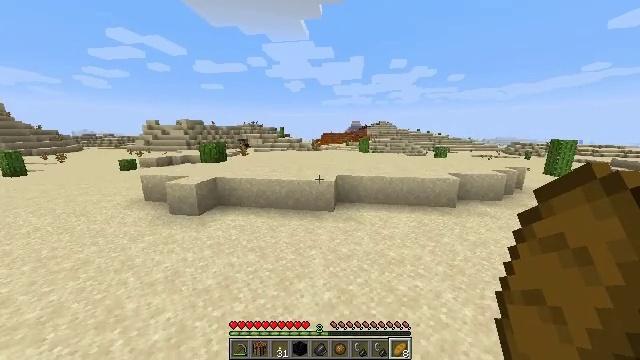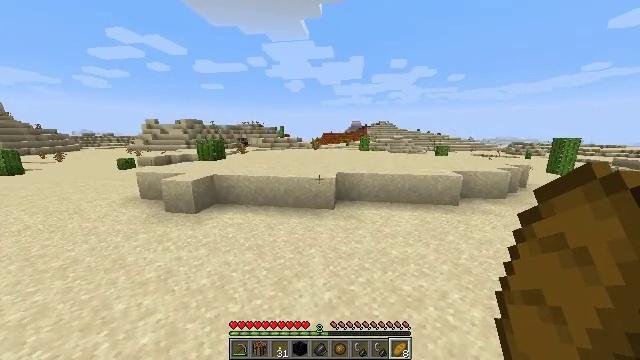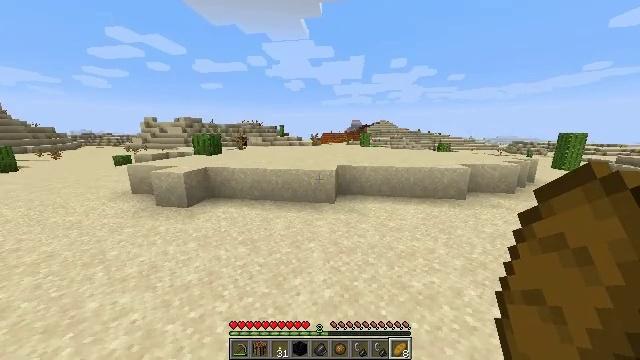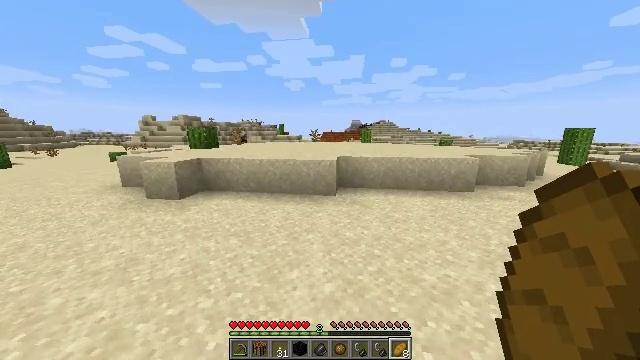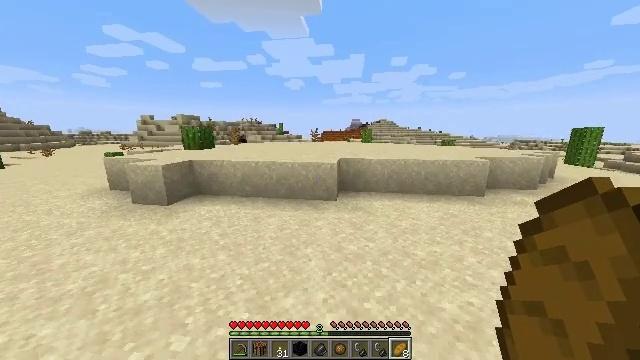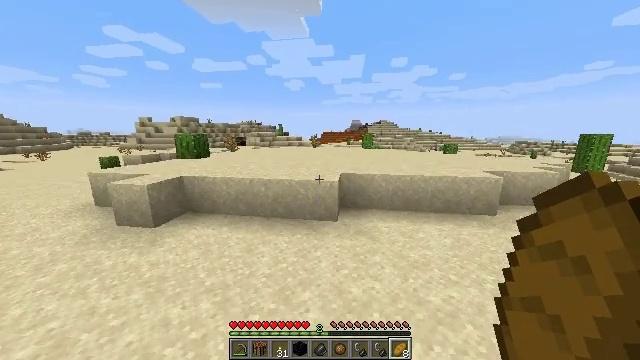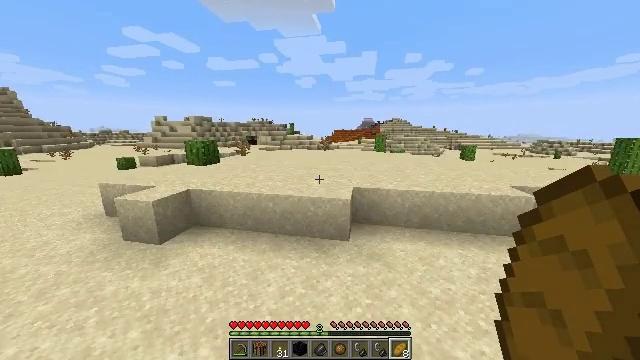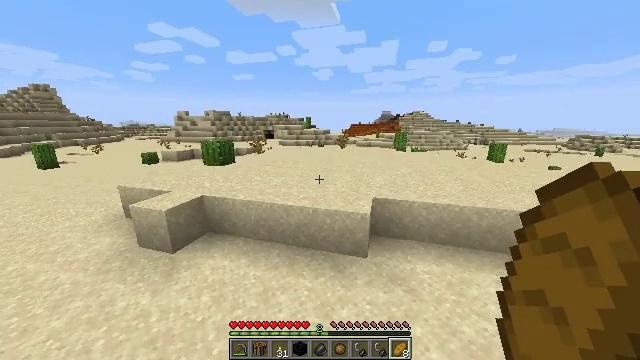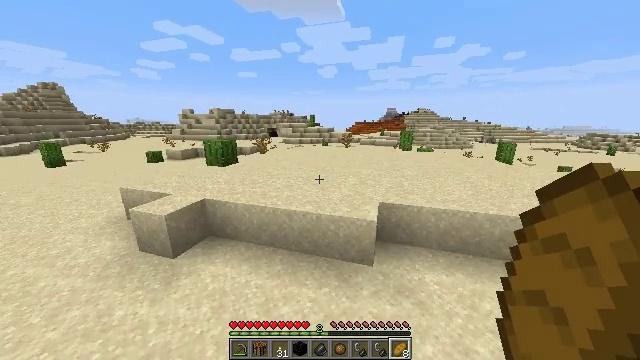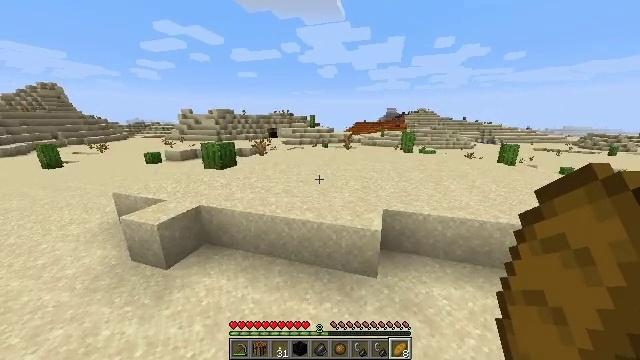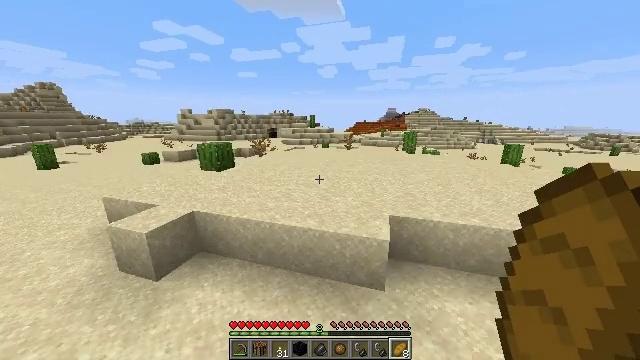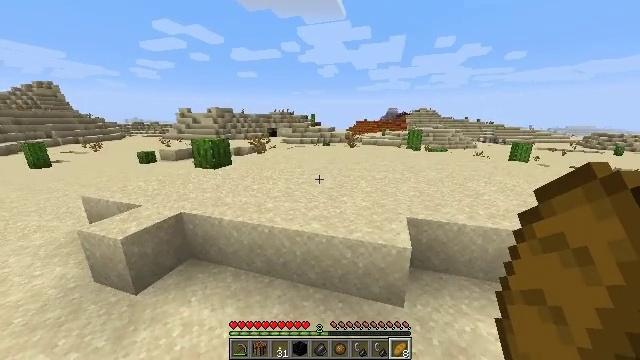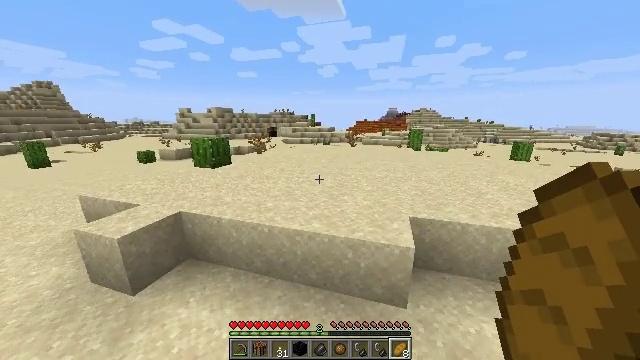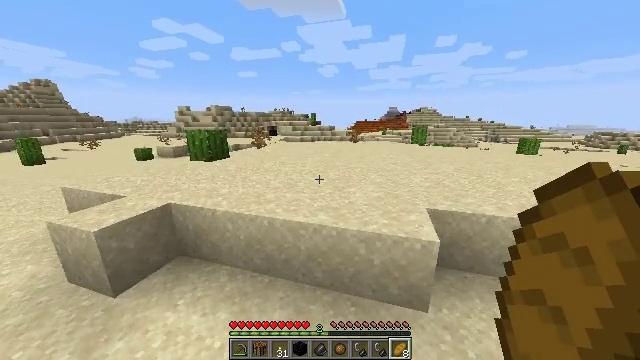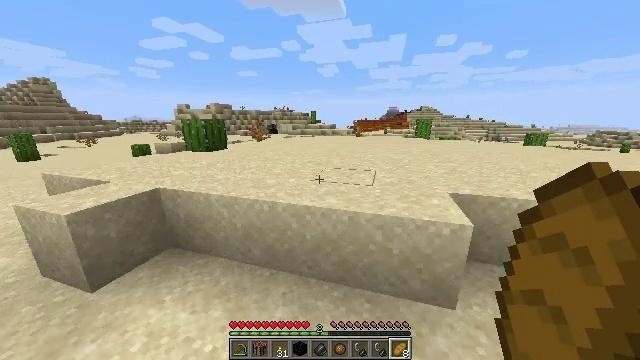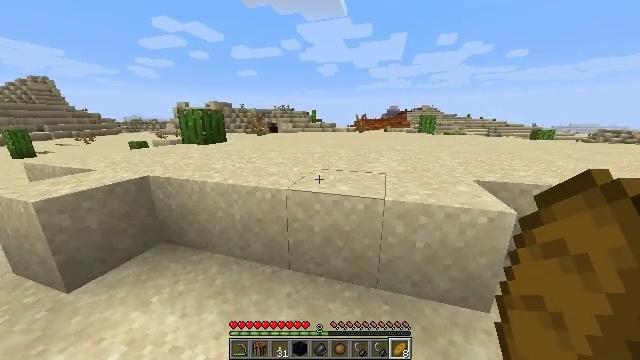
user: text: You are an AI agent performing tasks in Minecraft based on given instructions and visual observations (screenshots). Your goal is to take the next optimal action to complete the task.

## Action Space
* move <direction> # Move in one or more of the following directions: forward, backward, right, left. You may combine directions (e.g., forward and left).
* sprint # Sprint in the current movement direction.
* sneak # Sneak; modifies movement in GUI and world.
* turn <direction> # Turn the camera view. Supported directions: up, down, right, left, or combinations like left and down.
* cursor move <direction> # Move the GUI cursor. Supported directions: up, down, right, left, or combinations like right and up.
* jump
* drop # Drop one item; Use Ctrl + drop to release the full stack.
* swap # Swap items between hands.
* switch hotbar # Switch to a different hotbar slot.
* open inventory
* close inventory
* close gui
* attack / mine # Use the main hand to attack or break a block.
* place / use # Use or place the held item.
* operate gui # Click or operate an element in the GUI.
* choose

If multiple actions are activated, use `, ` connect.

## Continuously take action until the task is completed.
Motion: motion action
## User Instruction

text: Remove red sand to use for crafting or building.
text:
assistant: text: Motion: move forward, sprint, jump
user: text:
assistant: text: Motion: move forward, sprint, jump
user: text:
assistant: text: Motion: move forward, sprint, jump
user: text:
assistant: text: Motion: move forward, sprint, jump
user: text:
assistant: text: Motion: move forward and move left, sprint, jump
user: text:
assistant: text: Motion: move forward and move left, sprint, turn left
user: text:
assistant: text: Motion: move forward and move left, sprint, turn left and down
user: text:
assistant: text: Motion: move forward and move left, sprint, turn left
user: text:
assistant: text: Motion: move forward and move left, sprint
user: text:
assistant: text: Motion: move forward and move left, sprint
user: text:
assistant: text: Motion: move forward and move left, sprint
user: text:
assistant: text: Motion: move forward and move left, sprint
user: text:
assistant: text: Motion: move forward and move left, sprint
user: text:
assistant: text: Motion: move forward and move left, sprint
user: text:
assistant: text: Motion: move forward and move left, sprint, jump
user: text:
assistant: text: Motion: move forward and move left, sprint, jump
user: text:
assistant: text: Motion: move forward and move left, sprint, jump
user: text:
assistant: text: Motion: move forward and move left, sprint, jump
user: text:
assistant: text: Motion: move forward and move left, sprint, jump
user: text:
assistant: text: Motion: move forward, sprint, jump
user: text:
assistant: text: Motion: move forward, sprint, jump
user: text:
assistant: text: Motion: move forward, sprint, jump
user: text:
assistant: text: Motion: move forward, sprint, jump
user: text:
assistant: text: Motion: move forward, sprint, jump
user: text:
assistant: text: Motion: move forward, sprint, jump
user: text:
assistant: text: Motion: move forward, sprint, jump
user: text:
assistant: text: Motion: move forward, sprint, jump
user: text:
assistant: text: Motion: move forward, sprint, jump
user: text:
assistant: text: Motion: move forward, sprint, jump
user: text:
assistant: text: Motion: move forward, sprint, jump